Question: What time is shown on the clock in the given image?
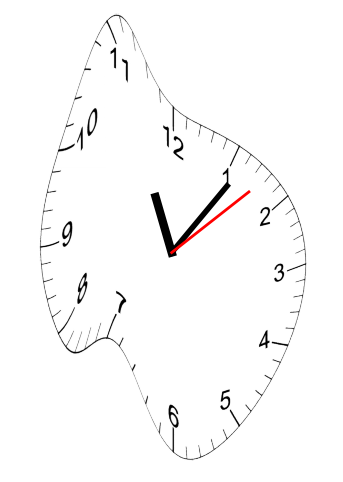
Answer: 11:06:08